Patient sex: M
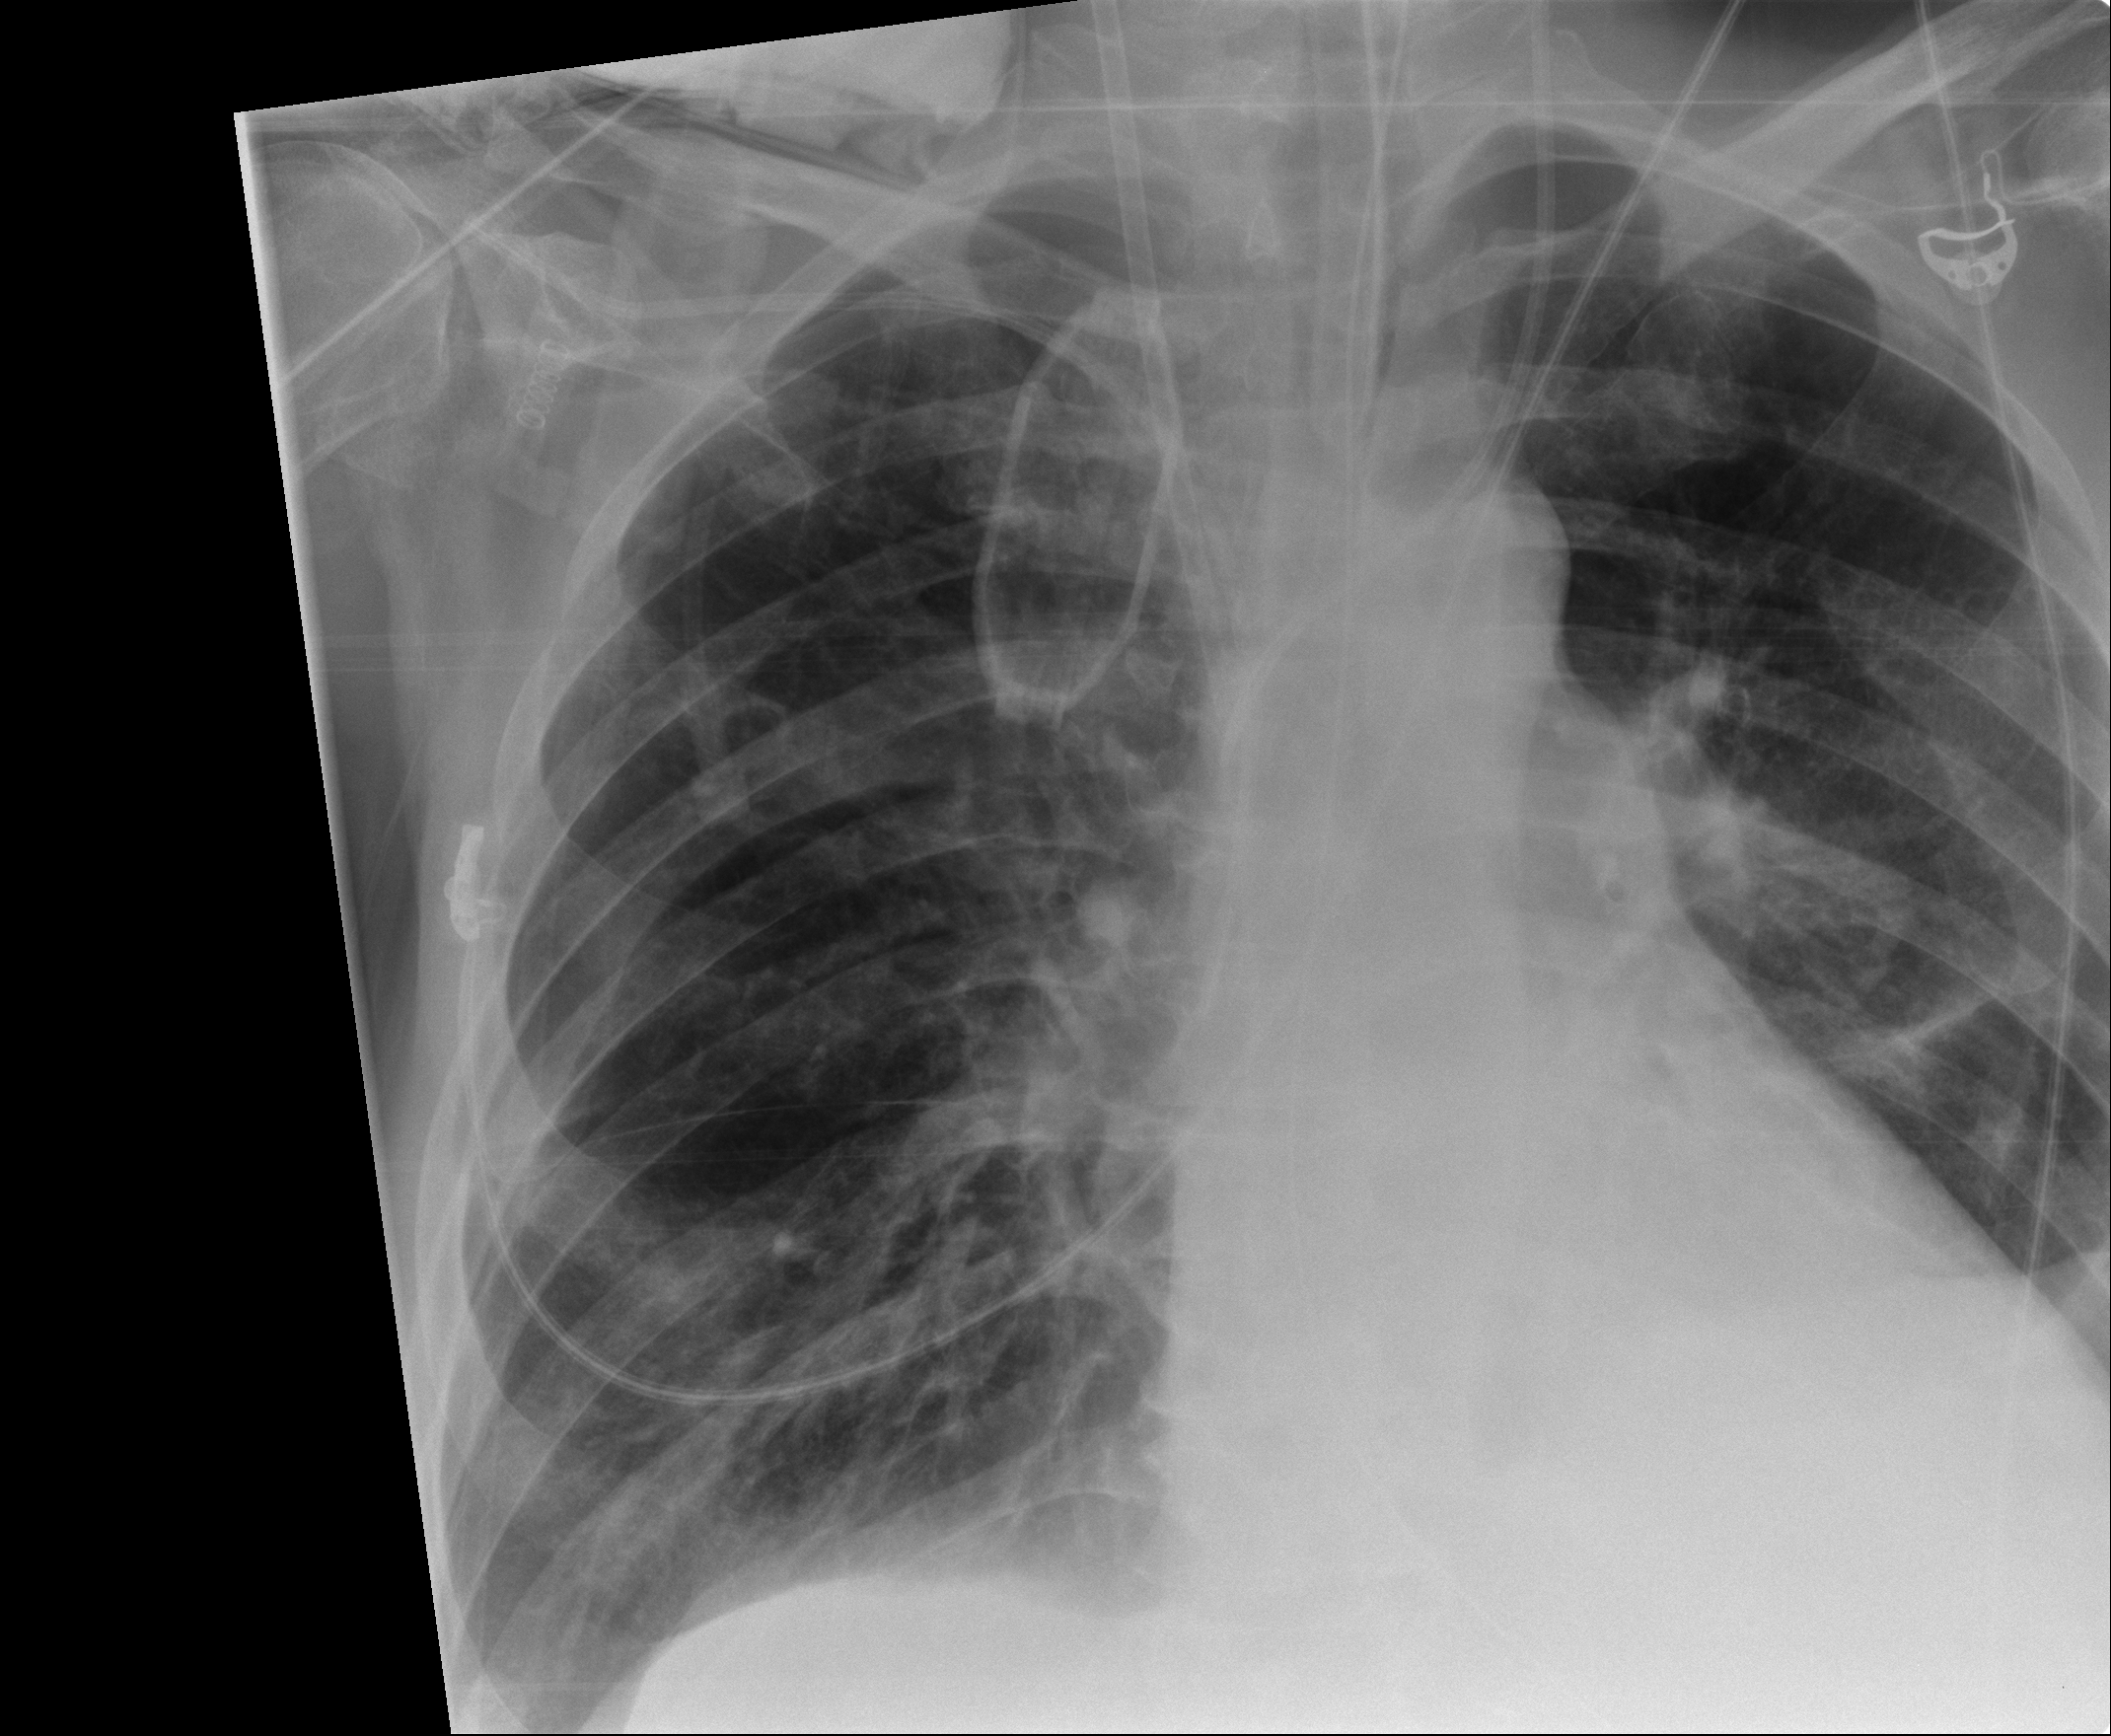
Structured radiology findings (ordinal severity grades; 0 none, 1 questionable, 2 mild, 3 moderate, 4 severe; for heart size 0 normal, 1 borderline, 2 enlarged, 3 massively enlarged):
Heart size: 0
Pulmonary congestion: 0
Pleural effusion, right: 0
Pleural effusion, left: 2
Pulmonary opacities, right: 0
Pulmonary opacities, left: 0
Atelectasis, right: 2
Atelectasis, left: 0